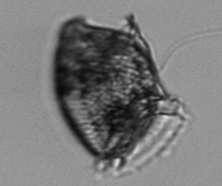
Label: Dinophysis_norvegica